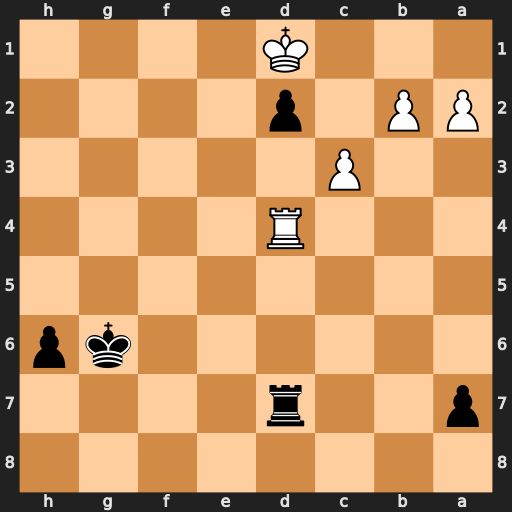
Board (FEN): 8/p2r4/6kp/8/3R4/2P5/PP1p4/3K4
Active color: b
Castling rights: -
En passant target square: -
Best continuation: Rxd4 cxd4 Kf5 Kxd2 Ke4